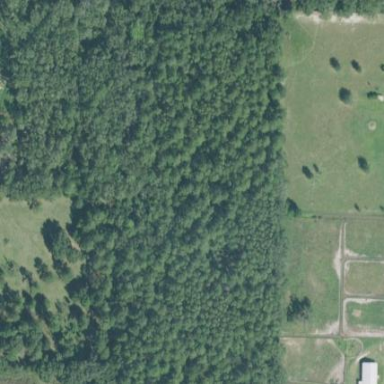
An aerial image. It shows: Woodland with needle-leaved trees.